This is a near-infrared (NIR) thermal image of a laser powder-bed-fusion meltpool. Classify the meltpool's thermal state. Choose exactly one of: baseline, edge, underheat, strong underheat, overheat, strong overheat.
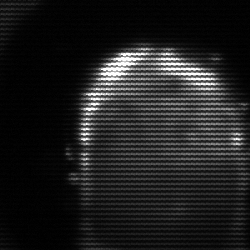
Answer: baseline